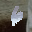
Label: 6